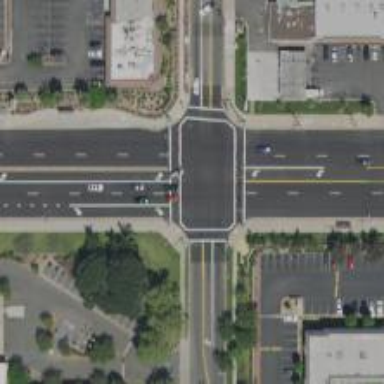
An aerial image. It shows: Marked crossing on the road.